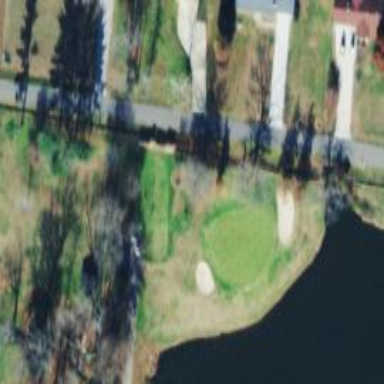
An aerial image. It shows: Golf hole.